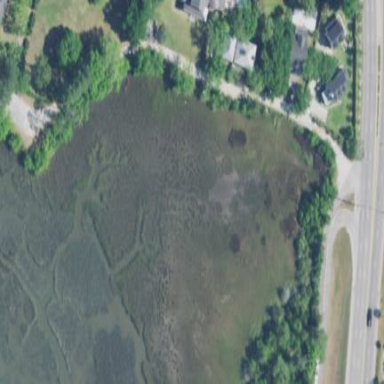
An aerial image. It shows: Saltmarsh wetland area.